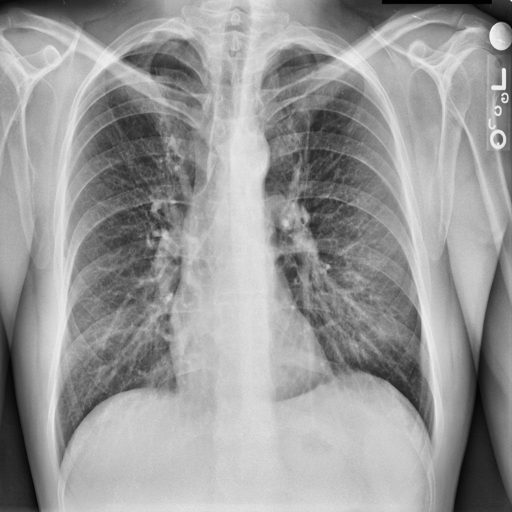
Finding: NORMAL